The image is an STFT spectrogram (time versus frequency) of a rolling-element bearing's vibration signal. Determine the bearing's health state. Answer with exactly one of: normal, inner_race, outer_race, ball.
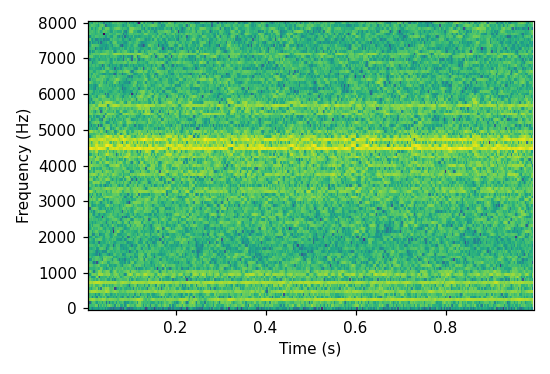
Answer: outer_race